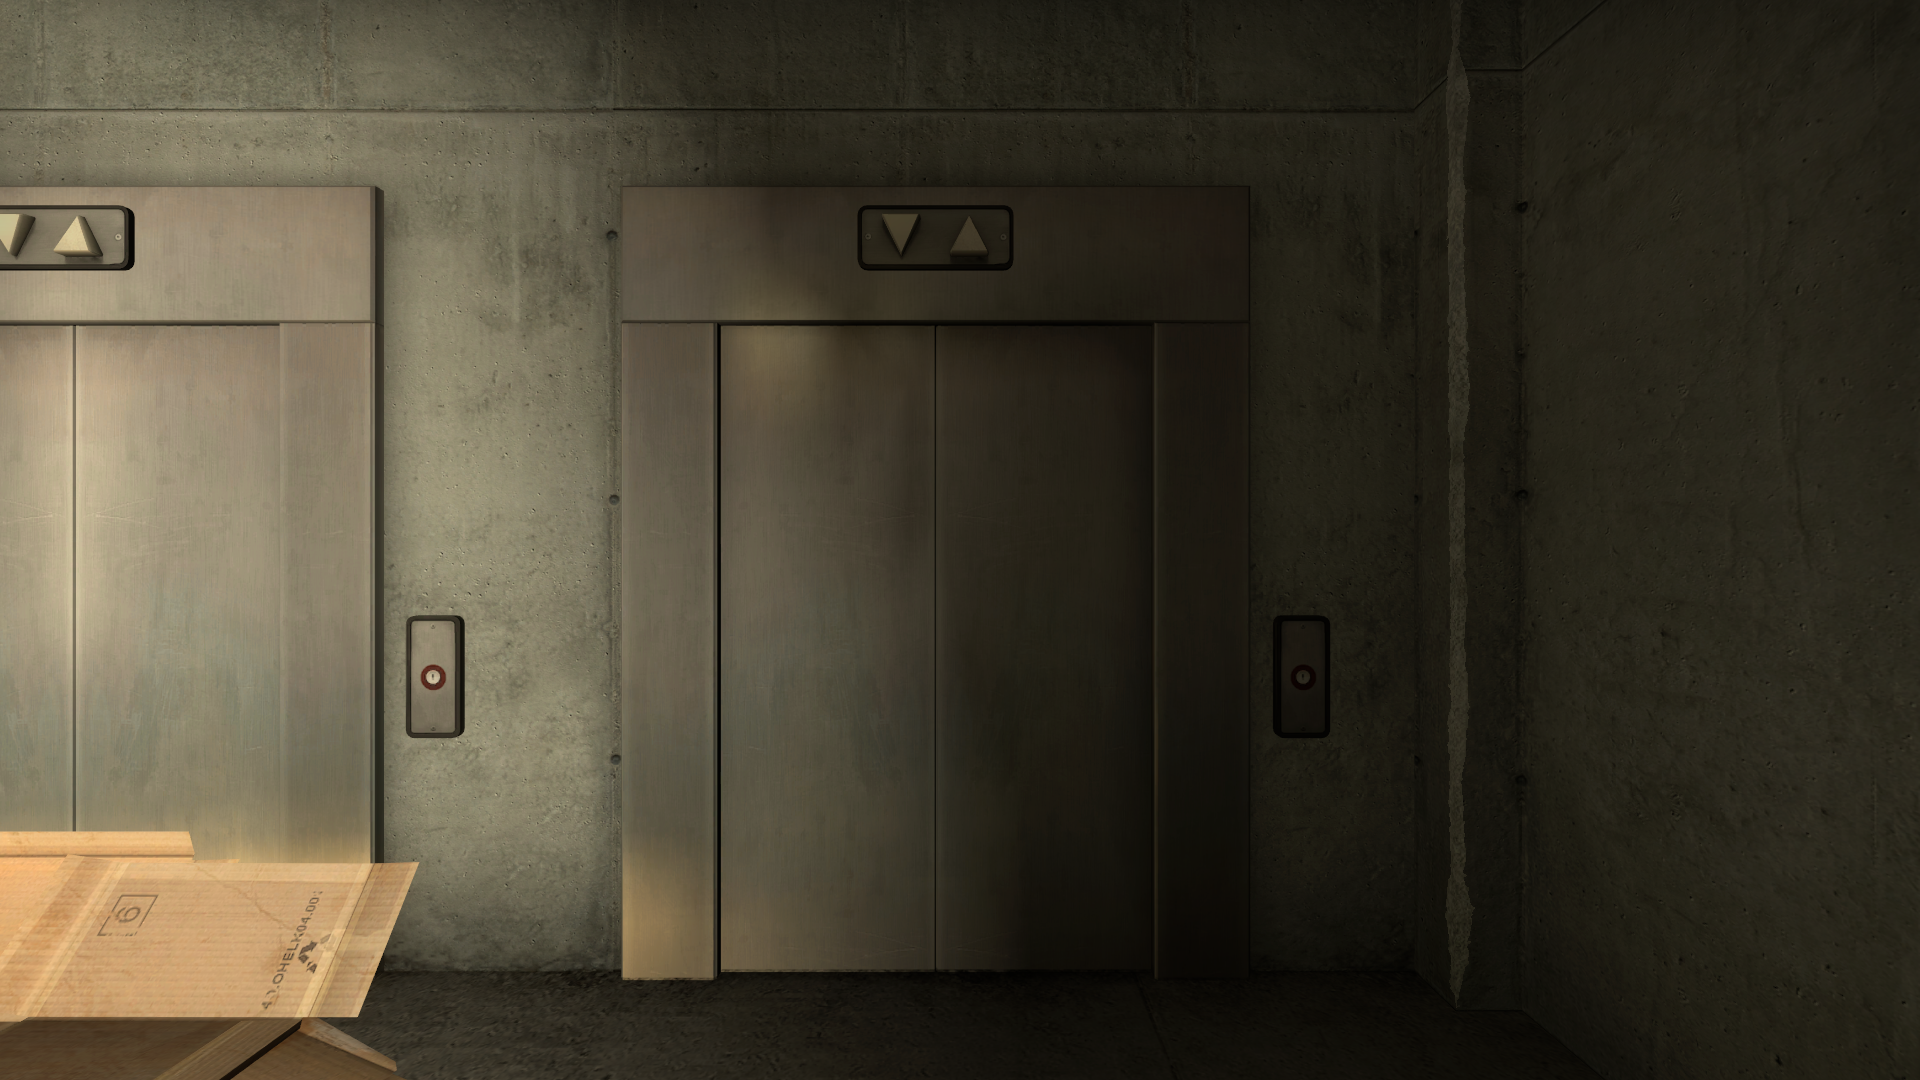
Map: de_vertigo